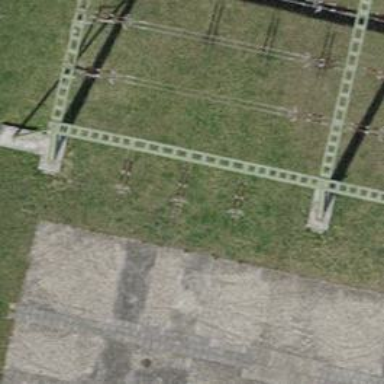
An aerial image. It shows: Insulator used in power equipment.